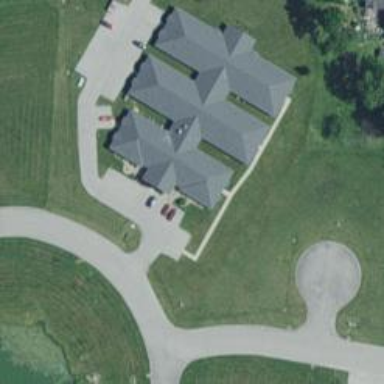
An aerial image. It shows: Nursing home building.